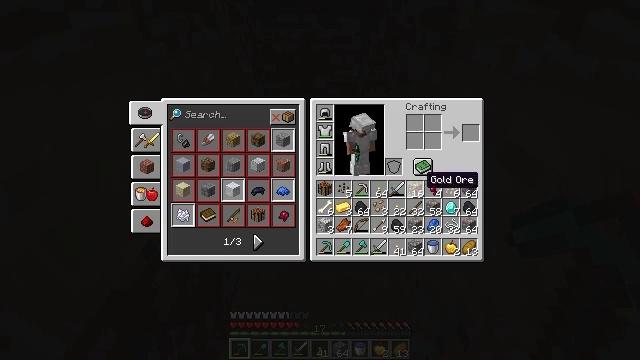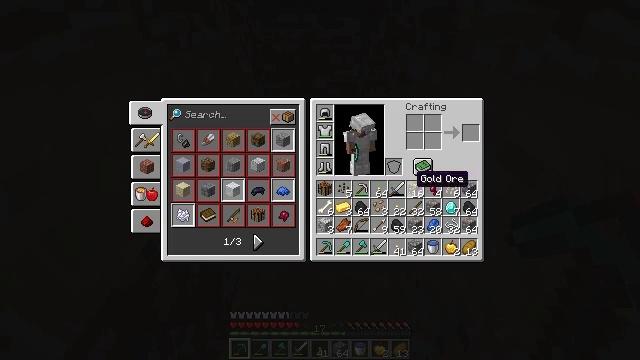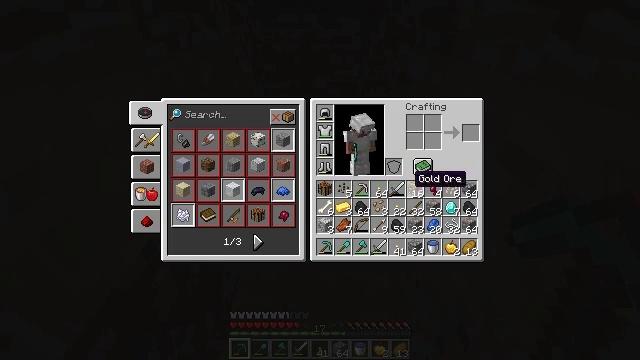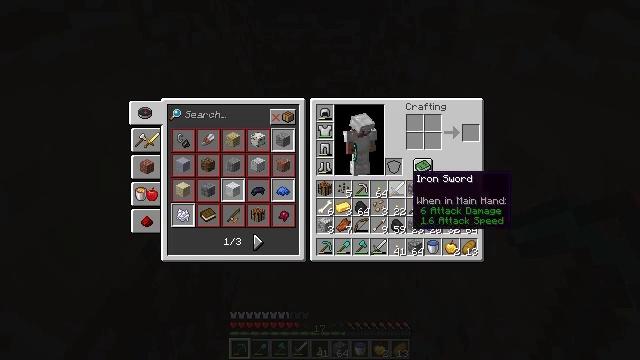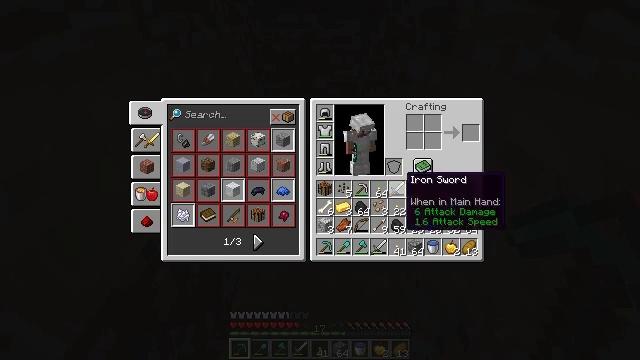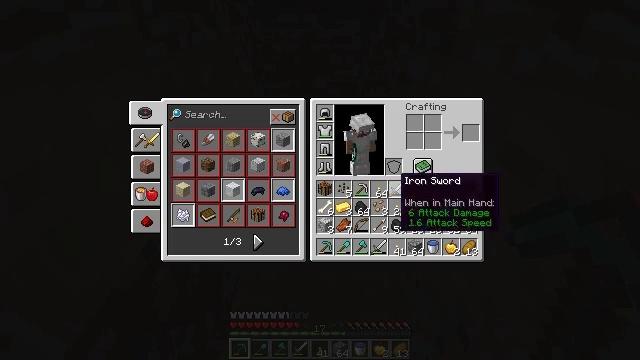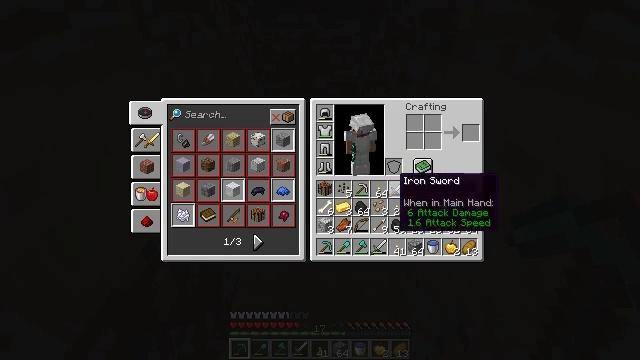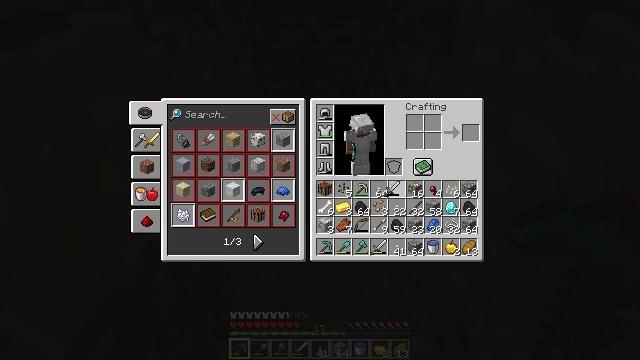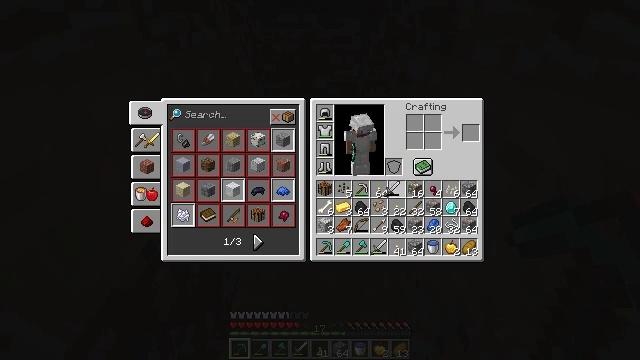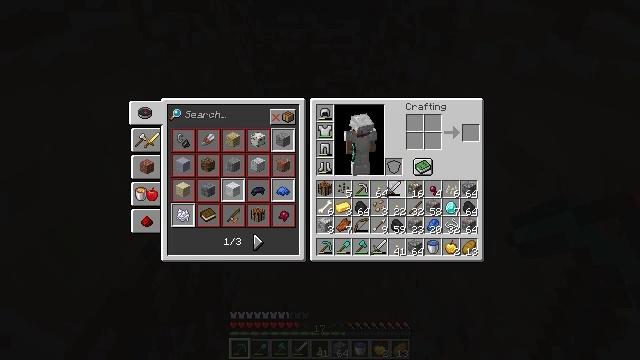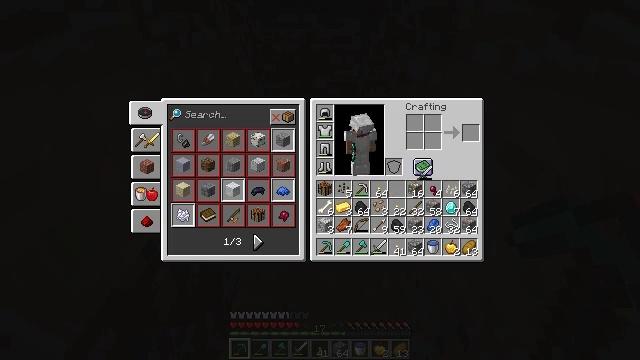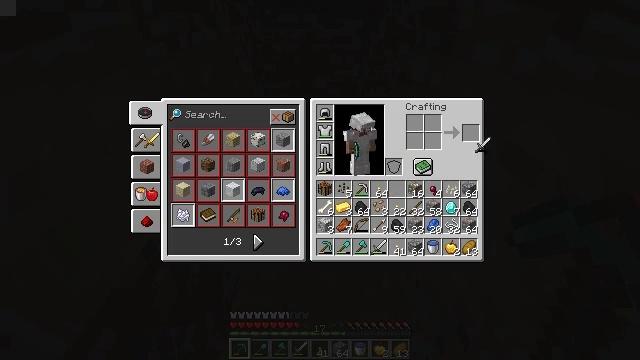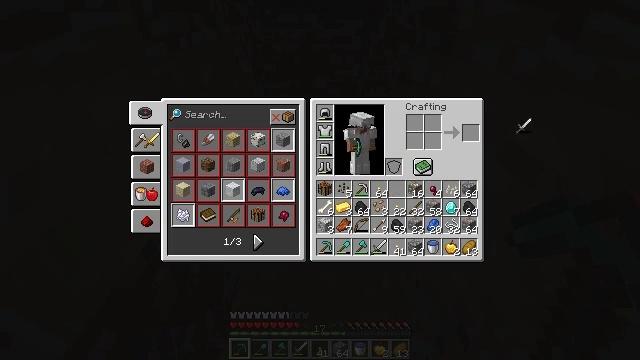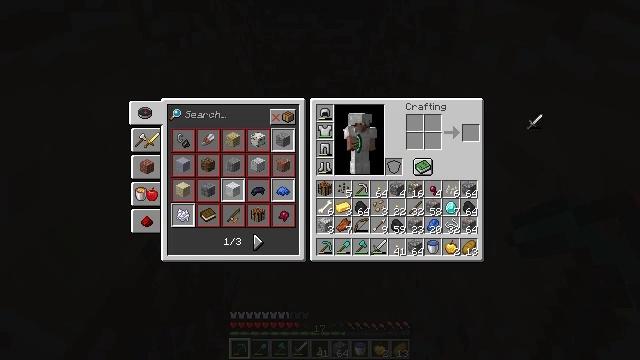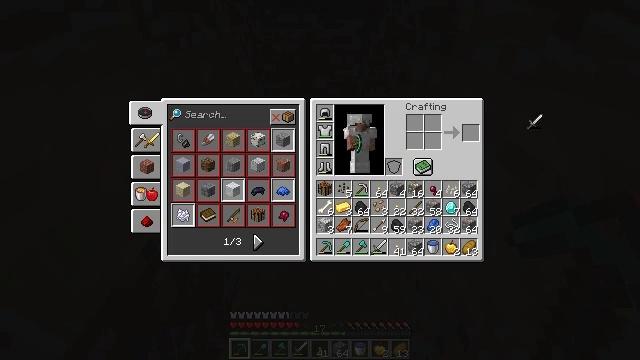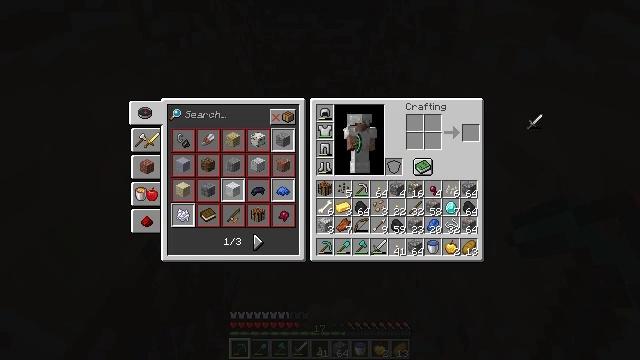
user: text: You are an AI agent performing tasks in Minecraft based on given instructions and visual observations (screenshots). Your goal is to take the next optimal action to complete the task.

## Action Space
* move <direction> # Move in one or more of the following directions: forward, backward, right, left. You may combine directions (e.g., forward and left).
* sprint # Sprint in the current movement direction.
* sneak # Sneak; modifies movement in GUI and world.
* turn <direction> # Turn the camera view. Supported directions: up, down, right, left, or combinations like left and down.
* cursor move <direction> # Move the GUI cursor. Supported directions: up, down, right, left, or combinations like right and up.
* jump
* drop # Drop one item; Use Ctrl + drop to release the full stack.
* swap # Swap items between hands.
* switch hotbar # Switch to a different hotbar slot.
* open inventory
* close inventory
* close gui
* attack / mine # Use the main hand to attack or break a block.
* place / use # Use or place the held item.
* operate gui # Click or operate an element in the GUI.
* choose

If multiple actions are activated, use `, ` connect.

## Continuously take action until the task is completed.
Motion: motion action
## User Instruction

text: Remove an iron sword from the inventory.
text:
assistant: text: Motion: cursor move left
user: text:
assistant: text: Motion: no_op
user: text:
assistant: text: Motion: no_op
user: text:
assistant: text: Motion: no_op
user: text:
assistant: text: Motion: no_op
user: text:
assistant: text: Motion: no_op
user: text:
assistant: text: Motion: operate gui
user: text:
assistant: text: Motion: operate gui
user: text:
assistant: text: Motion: operate gui
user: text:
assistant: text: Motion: cursor move right and up
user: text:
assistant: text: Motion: cursor move right and up
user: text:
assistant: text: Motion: cursor move right and up
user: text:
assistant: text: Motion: cursor move right, operate gui
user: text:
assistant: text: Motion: operate gui
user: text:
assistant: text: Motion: operate gui
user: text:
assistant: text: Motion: no_op
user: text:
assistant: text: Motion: no_op
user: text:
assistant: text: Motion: no_op
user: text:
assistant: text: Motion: cursor move left and down
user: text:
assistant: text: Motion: cursor move left and down
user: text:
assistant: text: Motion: no_op